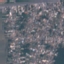
Land use / land cover: Residential